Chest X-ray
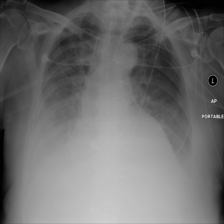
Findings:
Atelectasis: negative
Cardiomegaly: negative
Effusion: positive
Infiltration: negative
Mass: negative
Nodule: negative
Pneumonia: negative
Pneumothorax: negative
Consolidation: negative
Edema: negative
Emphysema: negative
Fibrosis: negative
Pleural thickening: negative
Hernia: negative